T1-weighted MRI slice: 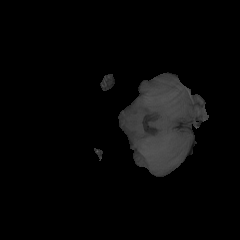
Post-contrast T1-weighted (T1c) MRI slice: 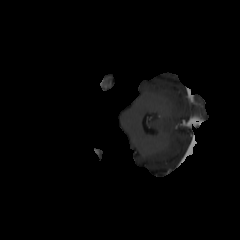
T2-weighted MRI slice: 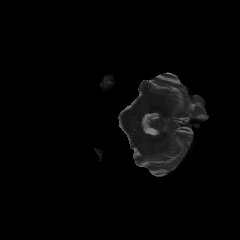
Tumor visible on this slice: no